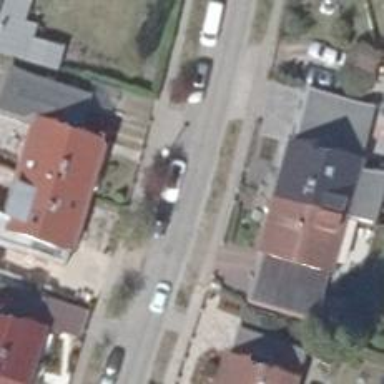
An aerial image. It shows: Residential road with asphalt surface and sidewalks on both sides. There is parallel on-street parking available on both sides of the road.